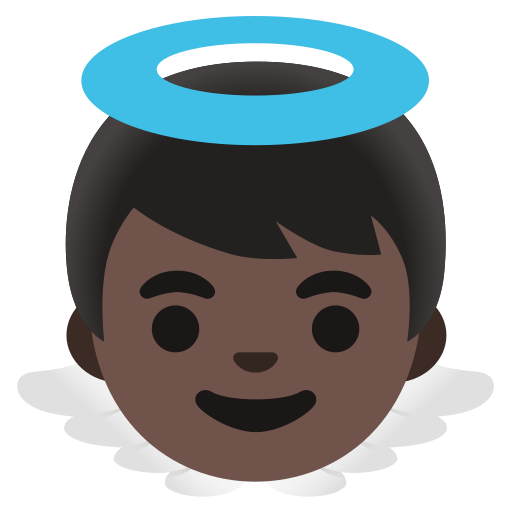
Emoji: 👼🏿